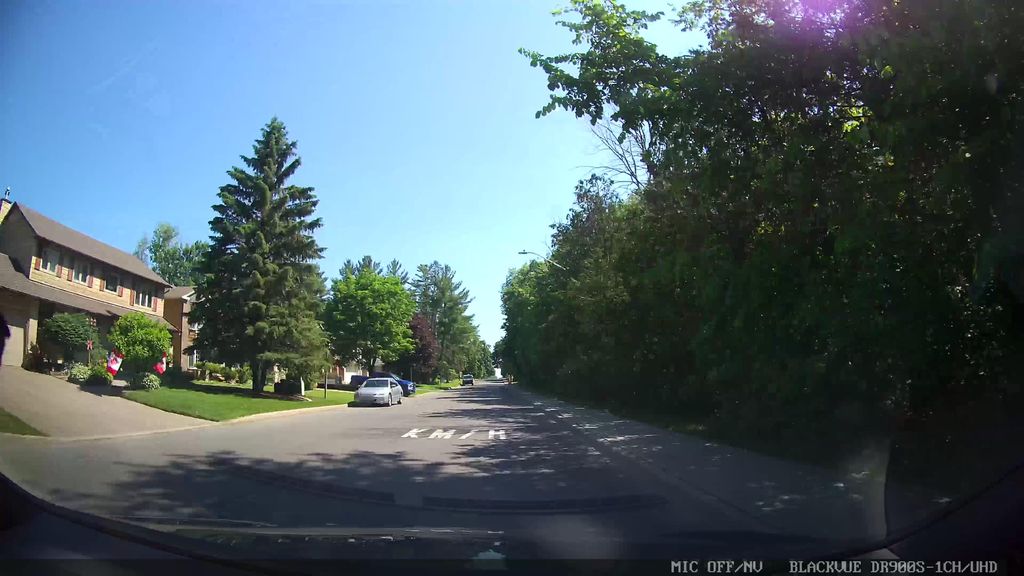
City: ottawa-gatineau